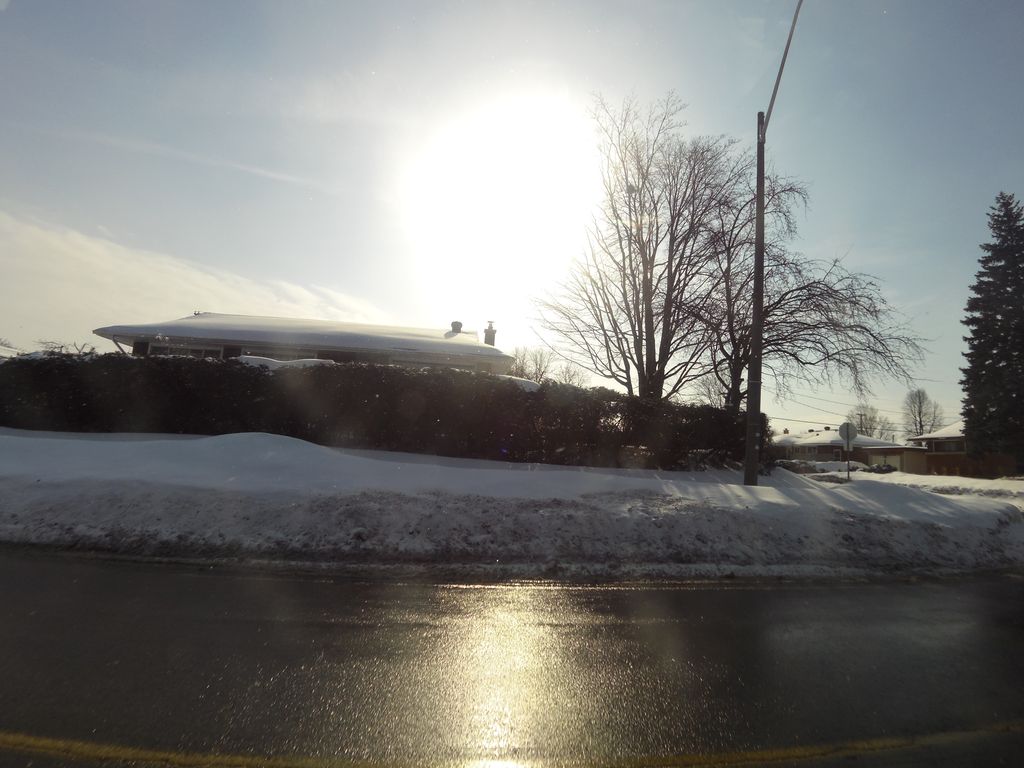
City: ottawa-gatineau